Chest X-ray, AP view. Patient: 37 years old, sex M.
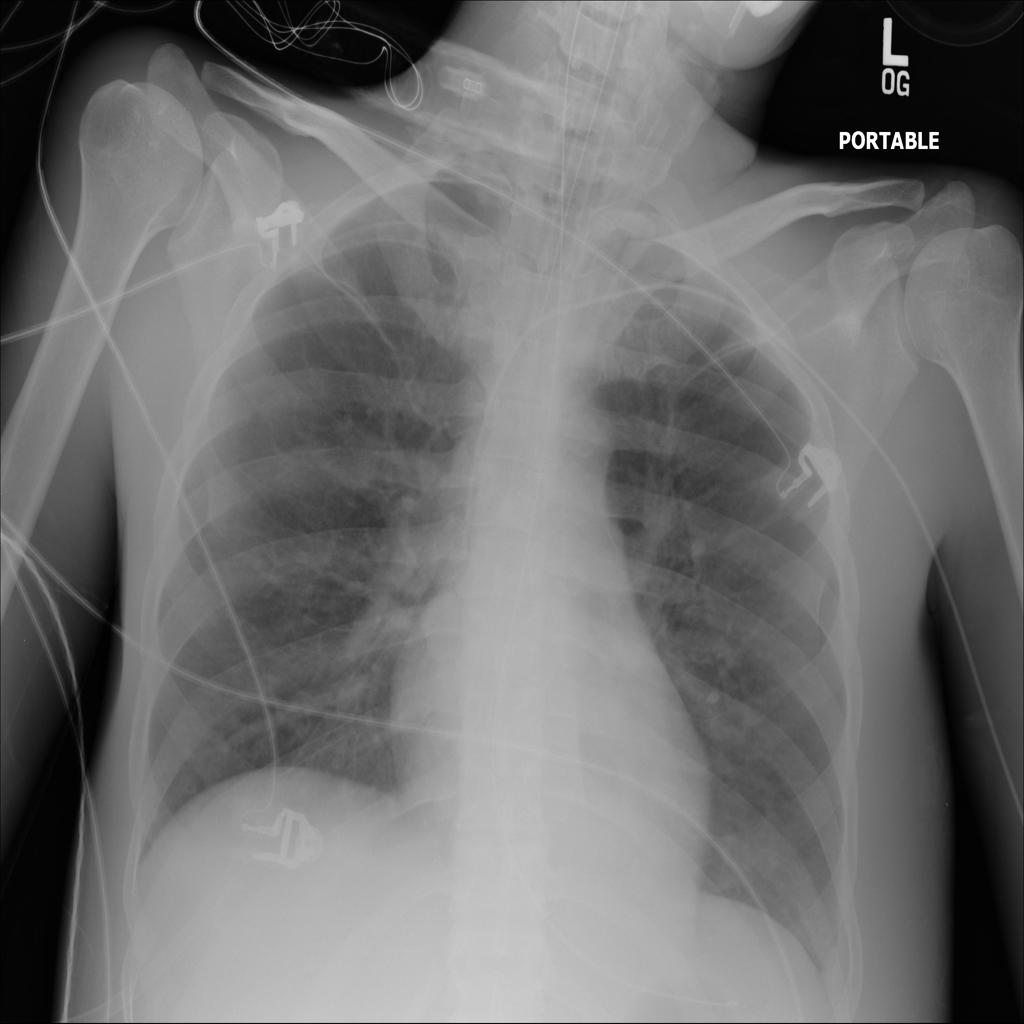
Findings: Infiltration